Question: I need to add a user with permissions to all 620 Analytics accounts that I have access to with my main Google account. I am trying to add an e-mail of the type something@developer.gserviceaccount.com to all these accounts so that I can edit and manage them through the Google Analytics API.
I'm talking about these kinds of permissions:
<URL>
<URL>
Looking at <URL>, they say that you can delegate permissions at these levels:

The problem is that I have 620 accounts!
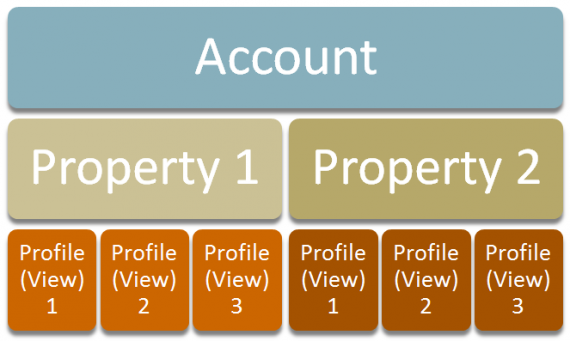
Answer: Figured it out! Instead of a "Service account" as I previously created, now I created an "Installed application" credential. This one opens up a browser window that asks me to authenticate, and then can access all Analytics accounts that my Google user has access to. Like this: